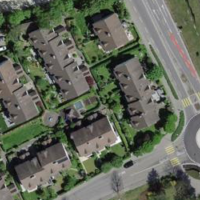
EUNIS habitat code: 54
Species observed at this site:
Cardamine pratensis